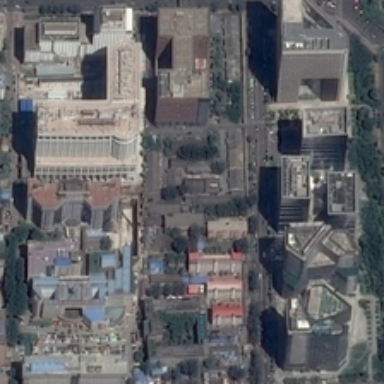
Many buildings and green trees are in a commercial area .